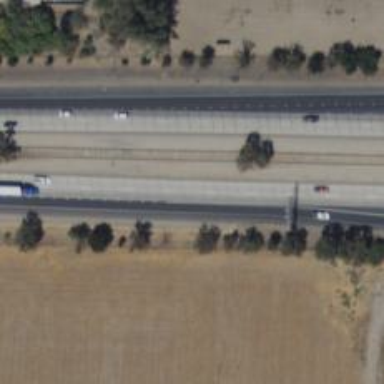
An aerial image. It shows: Motorway junction.